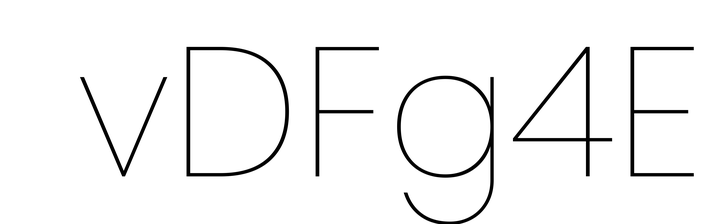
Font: Poppins-Thin